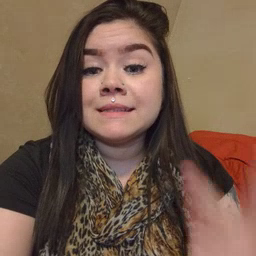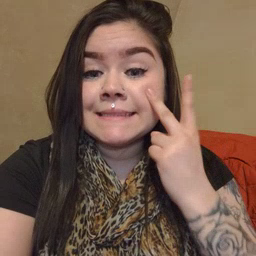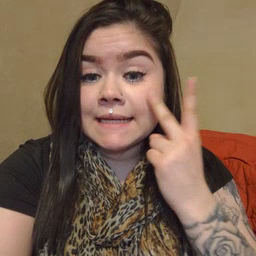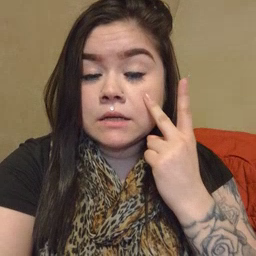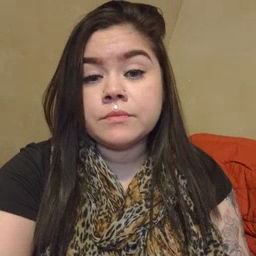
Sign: see